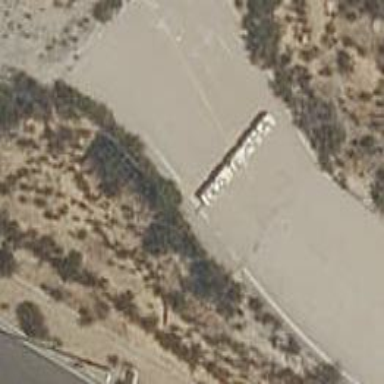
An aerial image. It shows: Block barrier made of concrete.